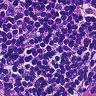
Metastatic tissue present: no